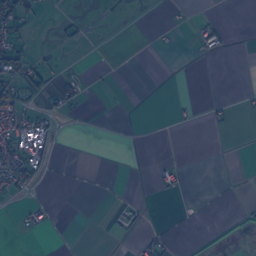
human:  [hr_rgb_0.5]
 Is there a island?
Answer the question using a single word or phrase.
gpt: yes

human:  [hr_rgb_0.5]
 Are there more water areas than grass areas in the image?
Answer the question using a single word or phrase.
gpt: no

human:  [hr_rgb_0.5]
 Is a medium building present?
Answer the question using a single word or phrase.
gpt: yes

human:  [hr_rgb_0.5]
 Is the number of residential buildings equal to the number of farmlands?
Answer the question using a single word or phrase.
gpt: no

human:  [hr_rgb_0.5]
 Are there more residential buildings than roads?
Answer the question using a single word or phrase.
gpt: yes

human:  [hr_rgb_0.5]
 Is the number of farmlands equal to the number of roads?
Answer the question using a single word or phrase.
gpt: no

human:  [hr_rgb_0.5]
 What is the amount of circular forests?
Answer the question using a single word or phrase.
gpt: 0

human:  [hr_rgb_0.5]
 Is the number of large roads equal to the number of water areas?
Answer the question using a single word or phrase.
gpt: no

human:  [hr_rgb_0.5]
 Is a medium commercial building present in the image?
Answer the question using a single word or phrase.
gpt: yes

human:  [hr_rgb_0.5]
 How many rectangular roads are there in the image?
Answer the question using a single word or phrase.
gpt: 0

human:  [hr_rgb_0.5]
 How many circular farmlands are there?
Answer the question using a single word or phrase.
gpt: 0

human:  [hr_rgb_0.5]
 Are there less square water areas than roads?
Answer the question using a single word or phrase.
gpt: yes

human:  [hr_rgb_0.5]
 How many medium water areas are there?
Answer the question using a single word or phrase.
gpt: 2

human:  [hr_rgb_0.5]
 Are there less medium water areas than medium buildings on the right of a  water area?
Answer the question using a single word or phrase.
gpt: yes

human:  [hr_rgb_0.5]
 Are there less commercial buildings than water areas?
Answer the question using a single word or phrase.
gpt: no

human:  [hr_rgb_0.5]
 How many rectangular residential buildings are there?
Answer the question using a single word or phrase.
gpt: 357

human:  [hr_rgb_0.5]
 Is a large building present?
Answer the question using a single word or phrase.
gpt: no

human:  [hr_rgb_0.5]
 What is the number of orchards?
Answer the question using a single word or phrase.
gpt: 3

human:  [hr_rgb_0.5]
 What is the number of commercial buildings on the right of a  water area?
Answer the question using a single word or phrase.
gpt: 26

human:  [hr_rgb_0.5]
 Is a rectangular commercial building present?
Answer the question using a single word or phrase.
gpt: yes

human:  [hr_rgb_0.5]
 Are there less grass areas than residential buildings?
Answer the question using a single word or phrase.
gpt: yes

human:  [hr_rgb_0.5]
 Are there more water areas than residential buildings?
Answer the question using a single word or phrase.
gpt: no

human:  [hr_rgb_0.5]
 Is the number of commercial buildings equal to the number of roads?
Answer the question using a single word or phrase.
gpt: no

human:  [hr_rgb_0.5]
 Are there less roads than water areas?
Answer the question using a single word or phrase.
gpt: no

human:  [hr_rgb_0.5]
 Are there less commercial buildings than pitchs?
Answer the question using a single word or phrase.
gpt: no

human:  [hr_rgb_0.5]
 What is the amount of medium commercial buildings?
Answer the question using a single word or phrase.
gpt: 3

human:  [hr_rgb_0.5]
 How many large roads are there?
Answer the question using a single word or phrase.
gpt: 0

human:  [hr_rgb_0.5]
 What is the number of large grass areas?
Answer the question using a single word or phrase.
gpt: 69

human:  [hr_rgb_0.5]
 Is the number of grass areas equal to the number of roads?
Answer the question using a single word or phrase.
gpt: no

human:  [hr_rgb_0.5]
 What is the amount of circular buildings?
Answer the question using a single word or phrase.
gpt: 0

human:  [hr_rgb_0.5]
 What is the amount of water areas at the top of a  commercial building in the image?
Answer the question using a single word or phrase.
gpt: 25

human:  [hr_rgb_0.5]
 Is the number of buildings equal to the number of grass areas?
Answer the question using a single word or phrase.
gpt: no

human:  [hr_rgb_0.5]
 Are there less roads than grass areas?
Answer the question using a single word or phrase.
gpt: no

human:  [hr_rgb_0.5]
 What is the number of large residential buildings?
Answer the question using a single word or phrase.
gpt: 0

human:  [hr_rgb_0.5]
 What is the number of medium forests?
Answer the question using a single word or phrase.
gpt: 16

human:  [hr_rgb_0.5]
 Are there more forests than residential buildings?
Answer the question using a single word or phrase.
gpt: no